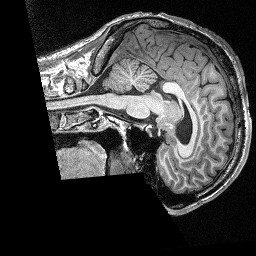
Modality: T1map
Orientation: sagittal